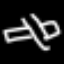
Label: airplane